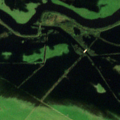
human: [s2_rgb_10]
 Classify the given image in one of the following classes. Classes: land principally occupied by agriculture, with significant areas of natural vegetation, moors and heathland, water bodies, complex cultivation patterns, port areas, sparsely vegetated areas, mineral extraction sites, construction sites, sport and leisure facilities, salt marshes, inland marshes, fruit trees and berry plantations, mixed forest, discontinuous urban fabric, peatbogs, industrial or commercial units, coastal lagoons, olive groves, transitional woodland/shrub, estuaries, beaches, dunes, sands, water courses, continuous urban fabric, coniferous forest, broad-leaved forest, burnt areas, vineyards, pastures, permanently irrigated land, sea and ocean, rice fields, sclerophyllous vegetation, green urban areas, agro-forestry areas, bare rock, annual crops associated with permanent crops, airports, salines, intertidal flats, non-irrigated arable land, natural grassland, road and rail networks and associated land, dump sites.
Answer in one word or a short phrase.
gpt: pastures, land principally occupied by agriculture, with significant areas of natural vegetation, water courses